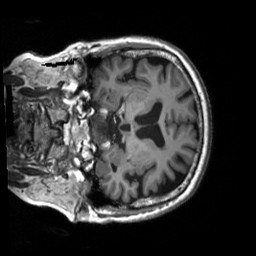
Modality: T1w
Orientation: coronal
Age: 68
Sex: female
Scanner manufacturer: siemens
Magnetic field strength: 3 T
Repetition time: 2.5 s
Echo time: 0.00248 s